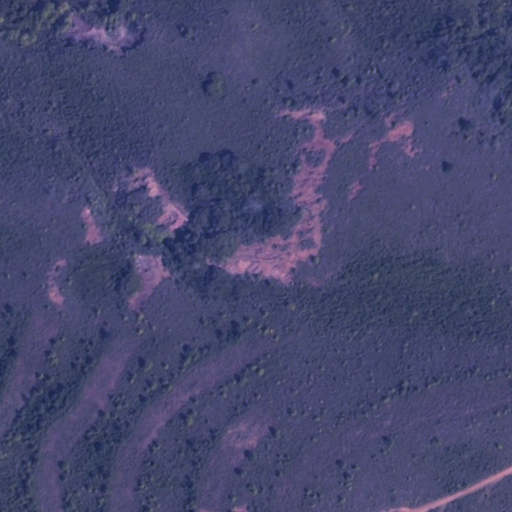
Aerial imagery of ridge(s) in Hawaii named ‘Ōhai‘ula Ridge containing only unknown